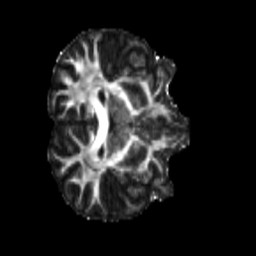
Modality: FA
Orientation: axial
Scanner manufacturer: siemens
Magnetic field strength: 3 T
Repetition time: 4 s
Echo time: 0.0594 s